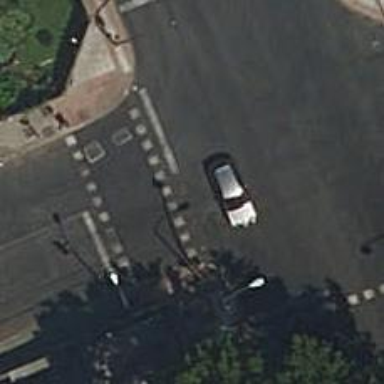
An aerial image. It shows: Road with traffic signals.